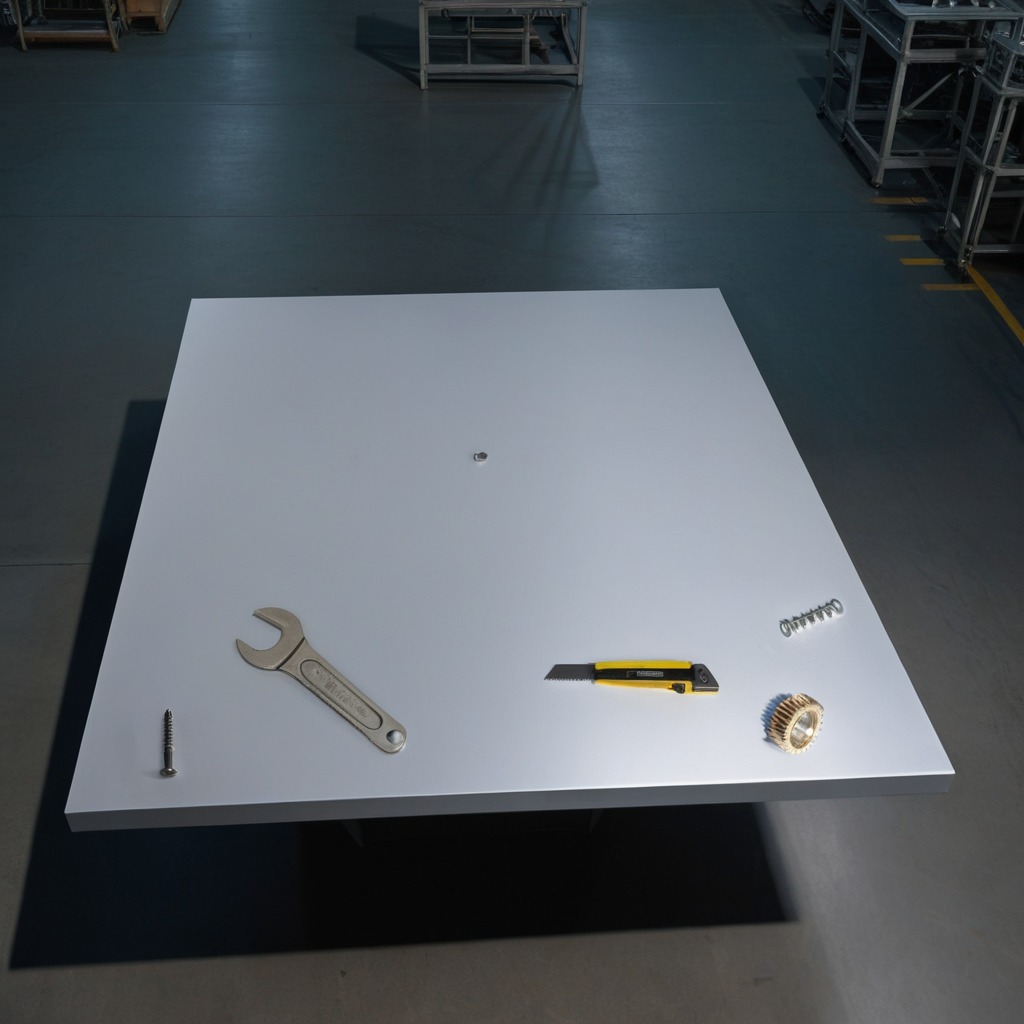
A steel gear with teeth, a utility knife, a metal machine screw, a coiled metal spring, and a wrench are lying on the tabletop.